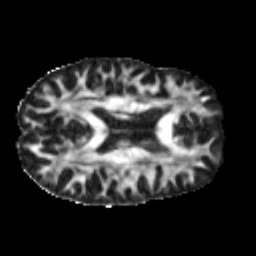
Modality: FA
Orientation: axial
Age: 46
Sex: male
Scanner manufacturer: siemens
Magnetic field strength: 3 T
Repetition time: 5 s
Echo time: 0.092 s